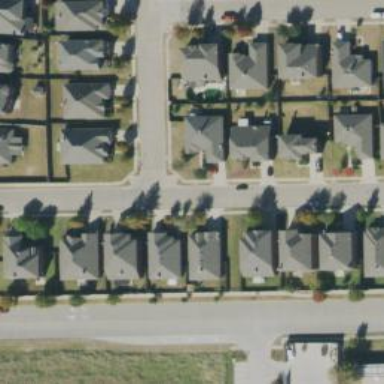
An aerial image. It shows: Residential road.